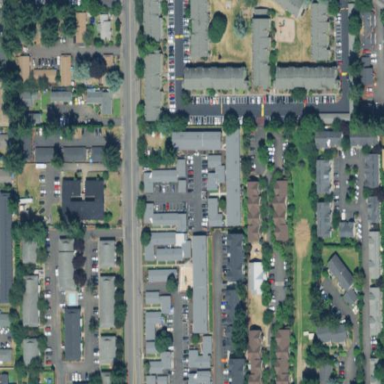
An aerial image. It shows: Residential area with apartments.